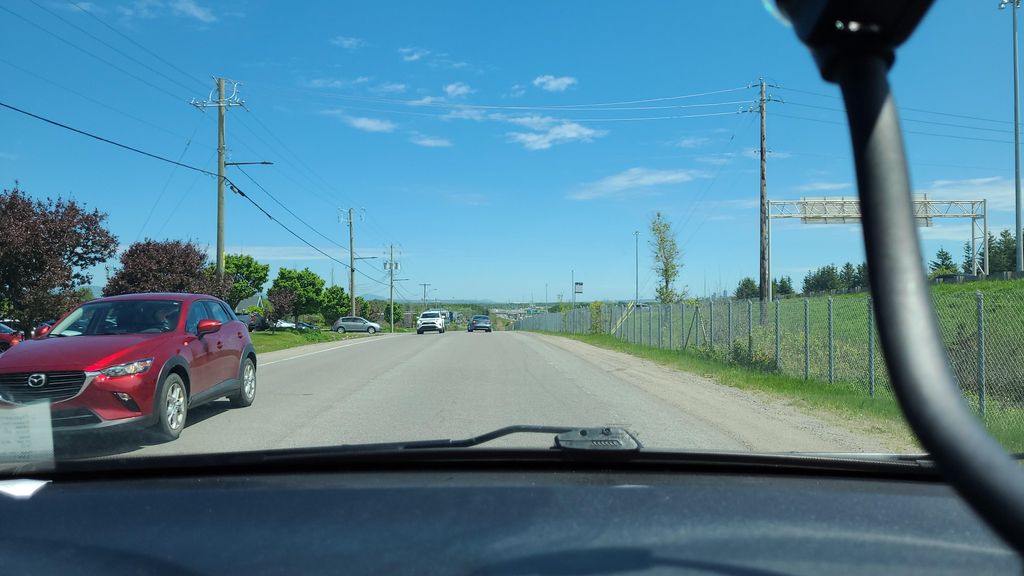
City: quebec_city